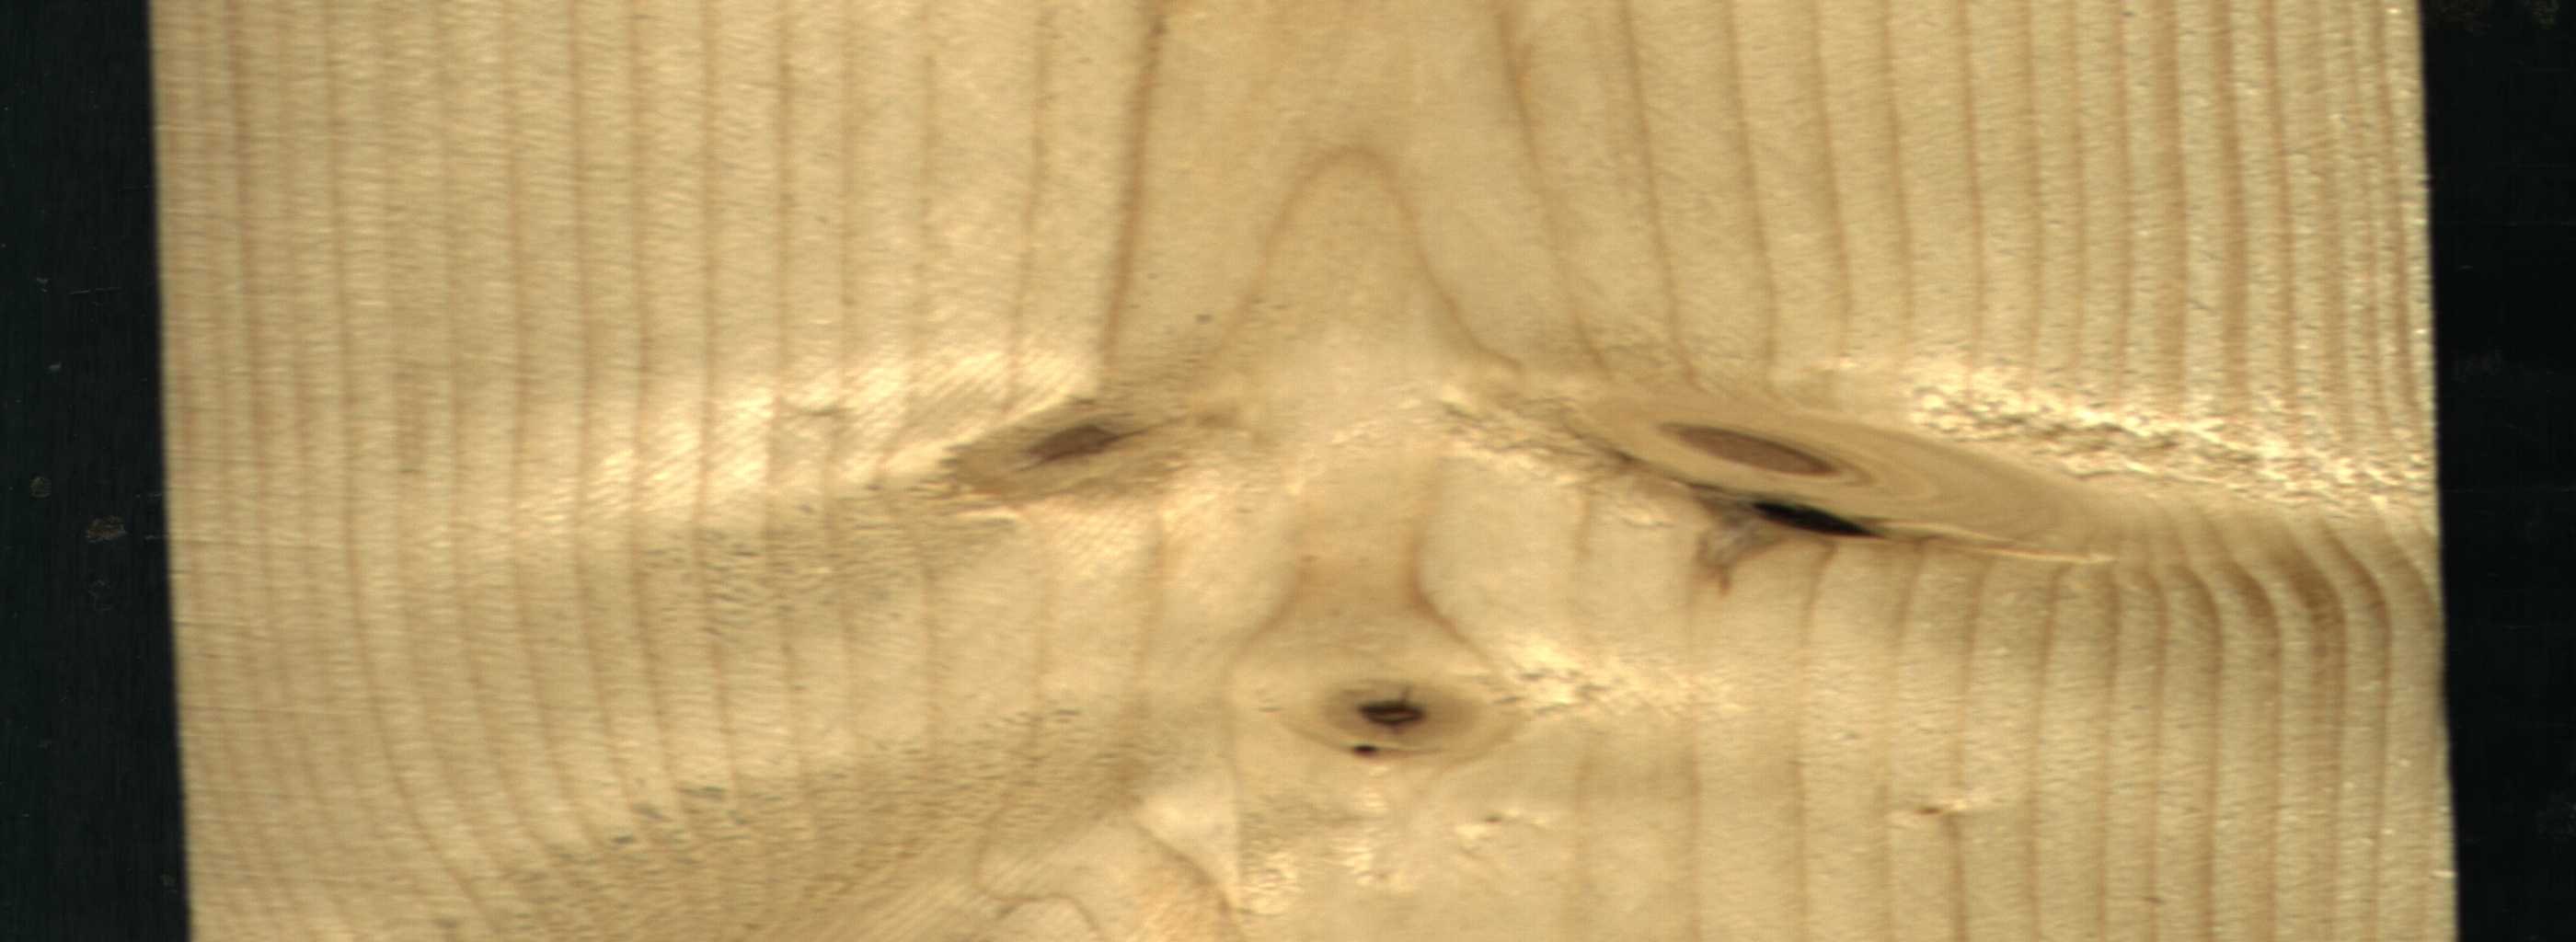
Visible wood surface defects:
knot_with_crack
knot_with_crack
Dead_Knot
Dead_Knot
Live_Knot